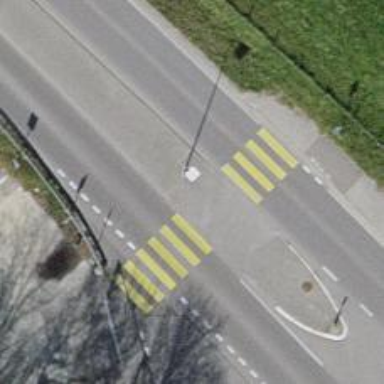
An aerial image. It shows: Zebra crossing on the road.